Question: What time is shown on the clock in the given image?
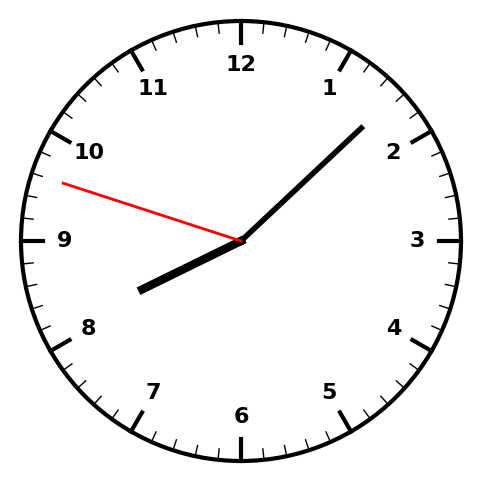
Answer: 08:07:48